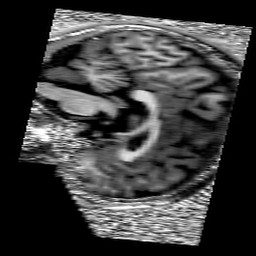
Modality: UNIT1
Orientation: sagittal
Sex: male
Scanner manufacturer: siemens
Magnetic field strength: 3 T
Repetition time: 5 s
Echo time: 0.00355 s